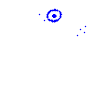
Particle: kaon